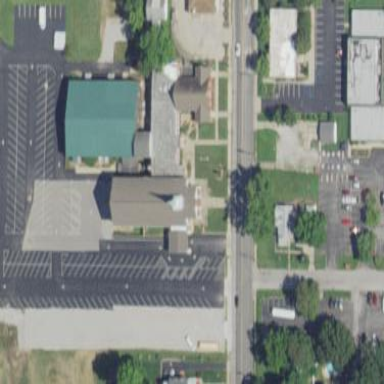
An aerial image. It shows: Building serving as place of worship.